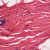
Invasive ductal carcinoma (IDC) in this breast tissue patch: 0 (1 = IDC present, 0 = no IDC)